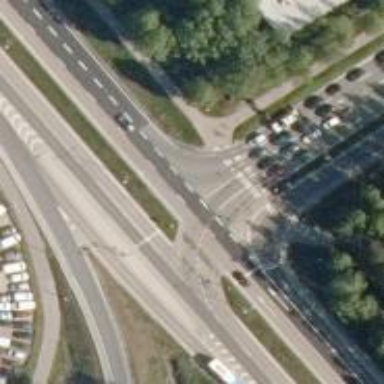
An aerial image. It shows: Asphalt cycleway with crossing.